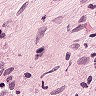
Metastatic tissue present: yes